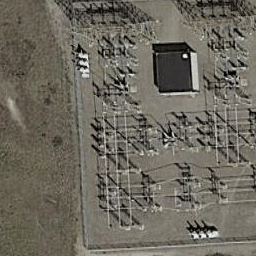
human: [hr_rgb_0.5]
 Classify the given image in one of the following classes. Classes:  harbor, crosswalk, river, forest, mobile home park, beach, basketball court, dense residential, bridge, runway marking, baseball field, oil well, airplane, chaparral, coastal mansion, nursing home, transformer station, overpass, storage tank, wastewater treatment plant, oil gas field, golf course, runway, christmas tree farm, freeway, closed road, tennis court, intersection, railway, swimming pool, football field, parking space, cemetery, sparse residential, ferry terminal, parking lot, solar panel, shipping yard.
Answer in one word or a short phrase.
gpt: transformer station